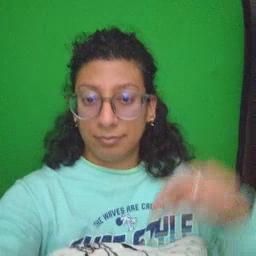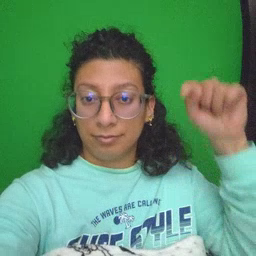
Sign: down